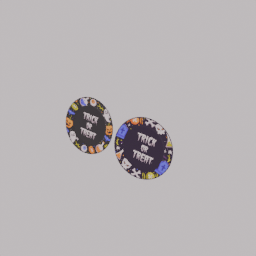
Label: architecture